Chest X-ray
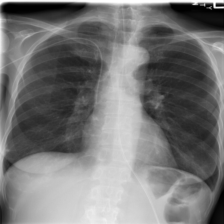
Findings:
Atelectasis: negative
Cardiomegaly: negative
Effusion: negative
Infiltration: negative
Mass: negative
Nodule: negative
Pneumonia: negative
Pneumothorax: negative
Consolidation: negative
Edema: negative
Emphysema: negative
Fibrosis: negative
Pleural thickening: negative
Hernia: negative